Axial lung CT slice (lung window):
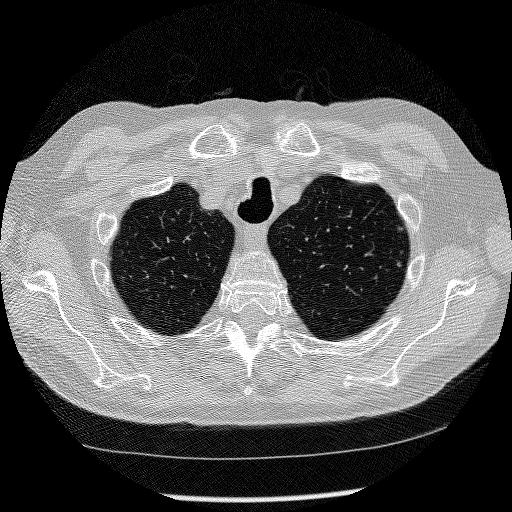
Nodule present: no